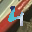
Label: 4